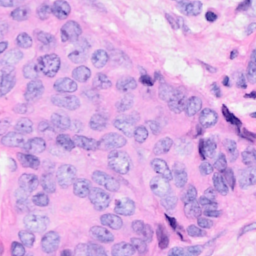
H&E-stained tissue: Breast